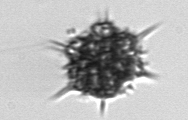
Label: Dictyocha